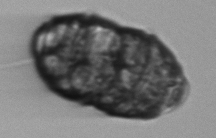
Label: Margalefidinium